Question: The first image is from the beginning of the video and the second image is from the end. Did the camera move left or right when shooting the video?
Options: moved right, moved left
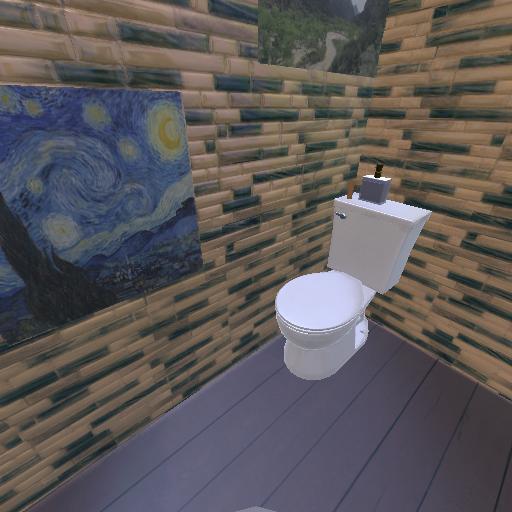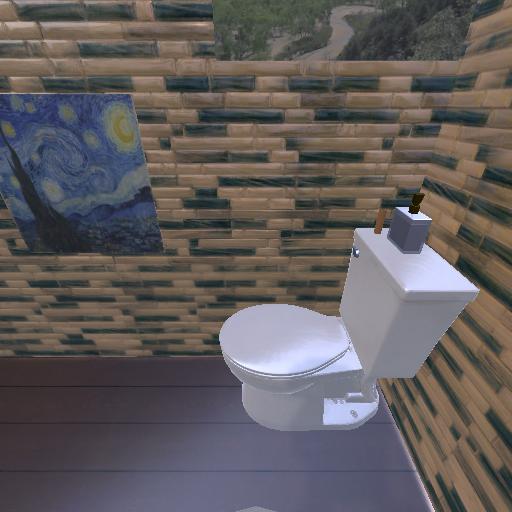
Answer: moved right